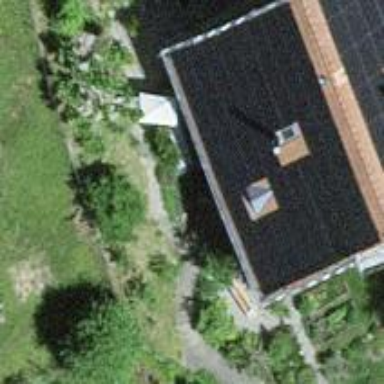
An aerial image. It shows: Residential building.